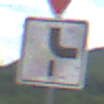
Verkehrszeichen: VerlaufVorfahrtsstrasse10
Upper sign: VorfahrtGewaehren
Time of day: Midday
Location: Outdoor (RoadRail)
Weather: PartlyCloudy
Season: NotSpecified
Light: Natural